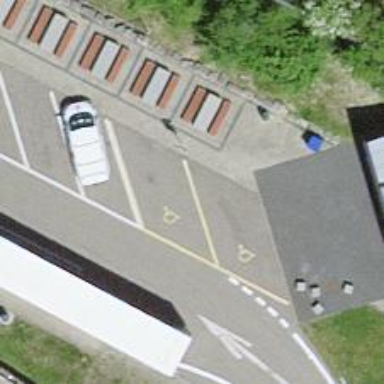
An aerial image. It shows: Disabled parking space.